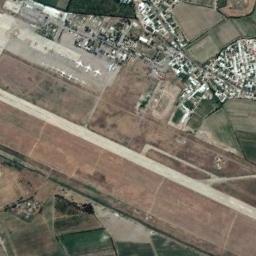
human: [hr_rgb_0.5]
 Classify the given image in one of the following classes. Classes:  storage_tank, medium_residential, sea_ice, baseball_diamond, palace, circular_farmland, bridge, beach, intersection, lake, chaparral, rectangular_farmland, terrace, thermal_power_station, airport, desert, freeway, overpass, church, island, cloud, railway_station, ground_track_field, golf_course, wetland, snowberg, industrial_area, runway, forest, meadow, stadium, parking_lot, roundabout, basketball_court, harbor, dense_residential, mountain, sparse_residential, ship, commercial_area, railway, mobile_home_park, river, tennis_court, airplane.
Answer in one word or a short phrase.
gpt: airport